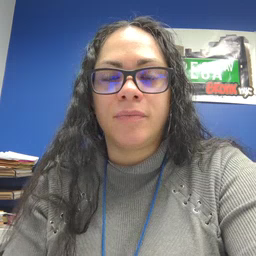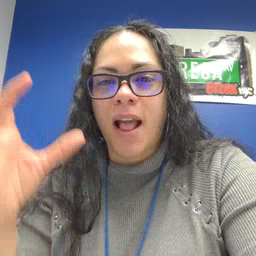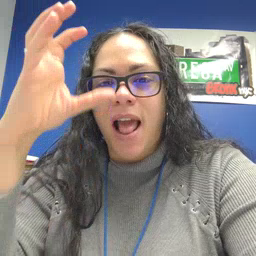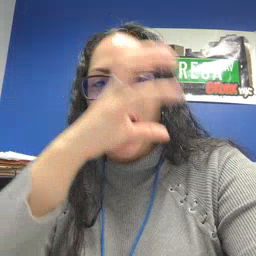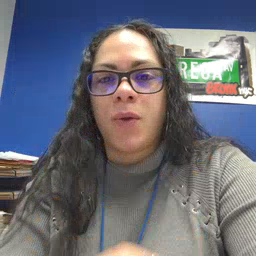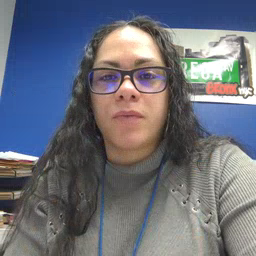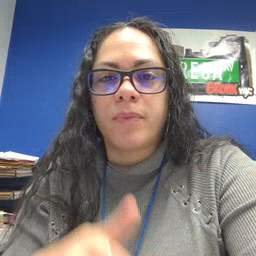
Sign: cloud